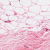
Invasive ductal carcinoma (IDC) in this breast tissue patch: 0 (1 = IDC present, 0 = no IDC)